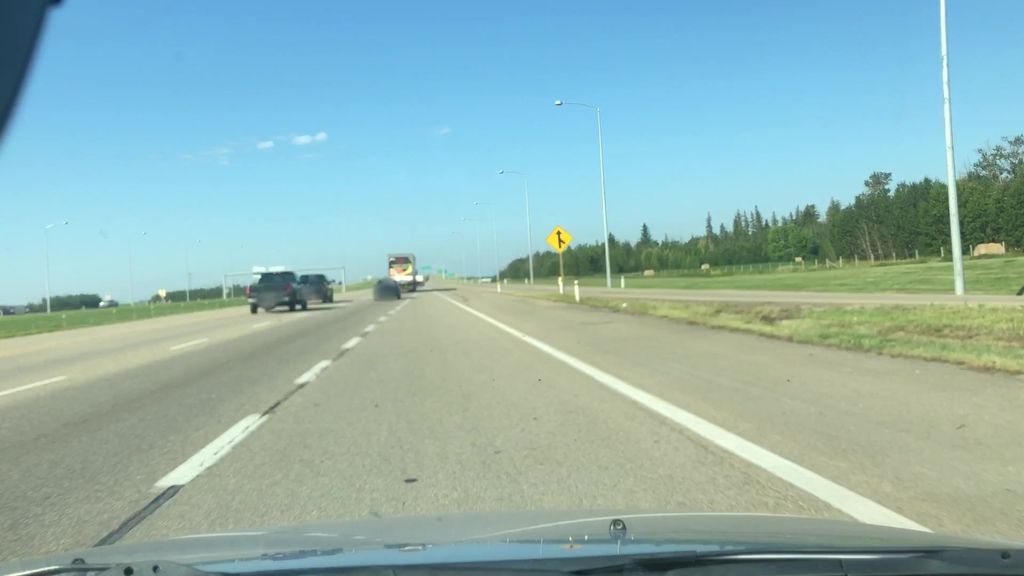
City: edmonton